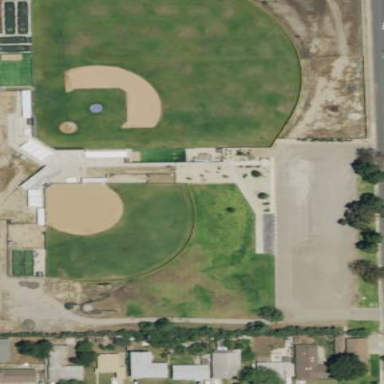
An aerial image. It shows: Baseball pitch for leisure land.